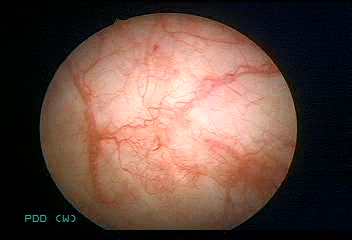
Modality: WLC
Class: Normal mucosa
Bladder cancer association: No